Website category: jobs
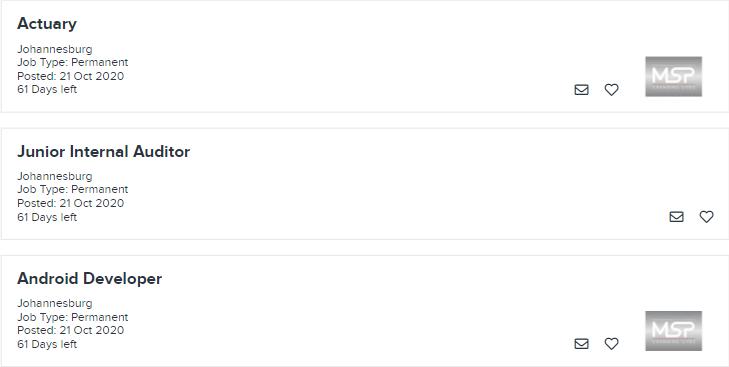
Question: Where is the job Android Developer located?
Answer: Johannesburg

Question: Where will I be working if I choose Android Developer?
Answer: Johannesburg

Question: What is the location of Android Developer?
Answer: Johannesburg

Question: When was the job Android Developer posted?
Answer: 21 Oct 2020

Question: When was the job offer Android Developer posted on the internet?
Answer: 21 Oct 2020

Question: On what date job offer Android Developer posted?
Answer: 21 Oct 2020

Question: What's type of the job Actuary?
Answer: Job Type: Permanent

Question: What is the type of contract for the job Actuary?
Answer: Job Type: Permanent

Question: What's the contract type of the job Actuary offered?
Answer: Job Type: Permanent

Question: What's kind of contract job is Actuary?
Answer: Job Type: Permanent

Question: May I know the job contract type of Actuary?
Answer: Job Type: Permanent

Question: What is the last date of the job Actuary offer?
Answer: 61 Days left

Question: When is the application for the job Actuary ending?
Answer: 61 Days left

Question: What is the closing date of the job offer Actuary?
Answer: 61 Days left

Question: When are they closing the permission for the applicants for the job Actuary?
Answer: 61 Days left

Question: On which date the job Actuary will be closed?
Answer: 61 Days left

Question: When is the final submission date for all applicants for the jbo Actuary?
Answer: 61 Days left